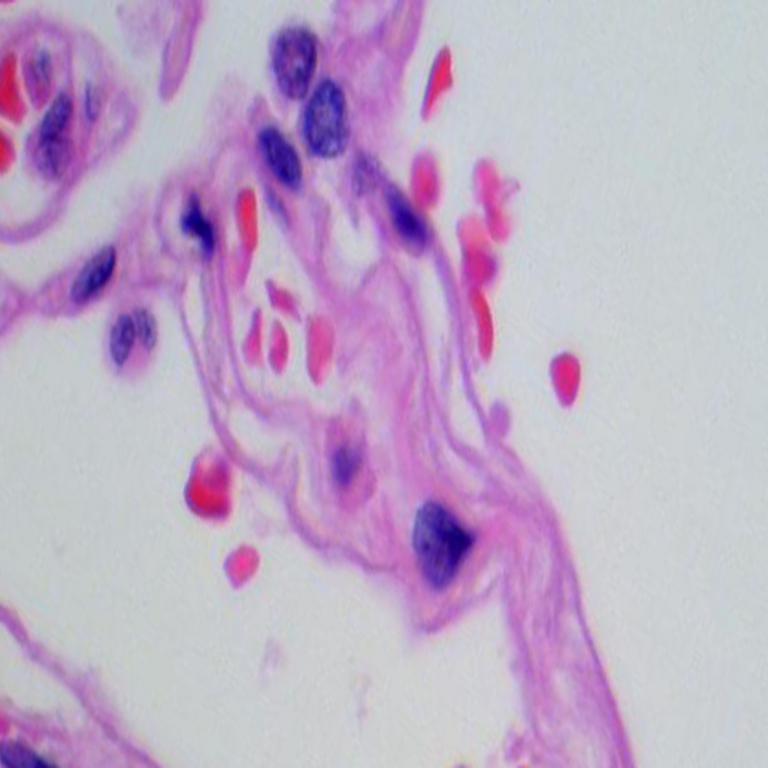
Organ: lung
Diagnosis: benign